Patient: sex F, age 58
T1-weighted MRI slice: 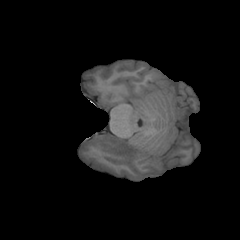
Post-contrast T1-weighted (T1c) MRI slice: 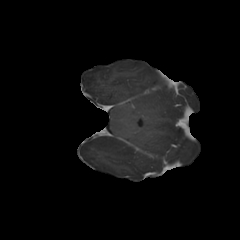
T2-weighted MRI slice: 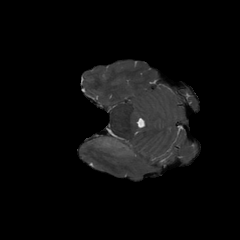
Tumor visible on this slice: yes
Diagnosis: Glioblastoma, IDH-wildtype
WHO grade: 4